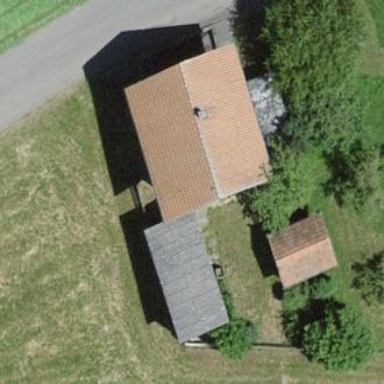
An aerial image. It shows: Residential building with gabled roof.